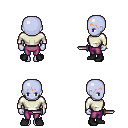
a pixel art fantasy rpg character, female body template, dark elf, purple skin, white long-sleeve shirt, magenta pants, plain hairstyle, bracelets, black shoes, dagger, four views (front, back, left, right), 2x2 character sprite sheet, small pixel art, hard edges, no anti-aliasing